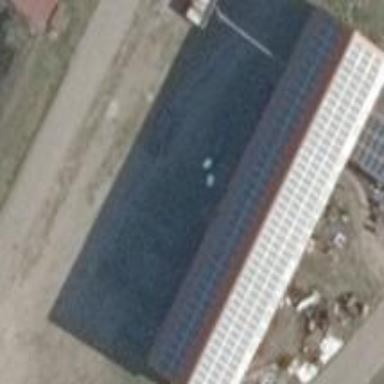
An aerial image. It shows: Building equipped with small solar photovoltaic panel for electricity generation.